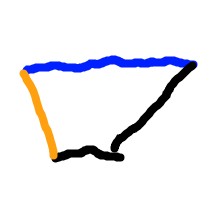
Shape: trapezoid